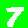
Digit: 7